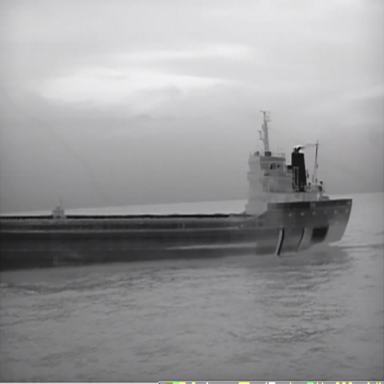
There is a liner in the infrared image.